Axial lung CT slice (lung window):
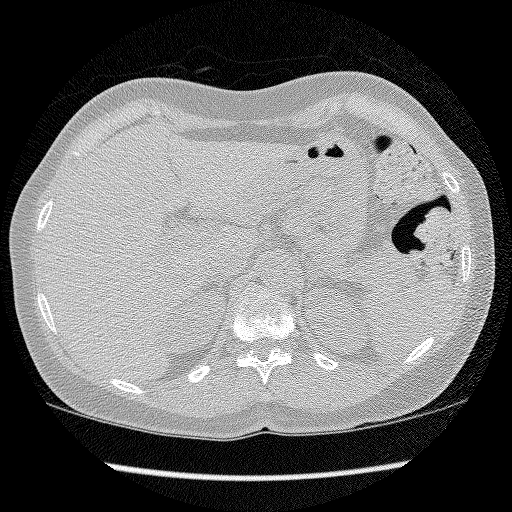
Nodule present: no